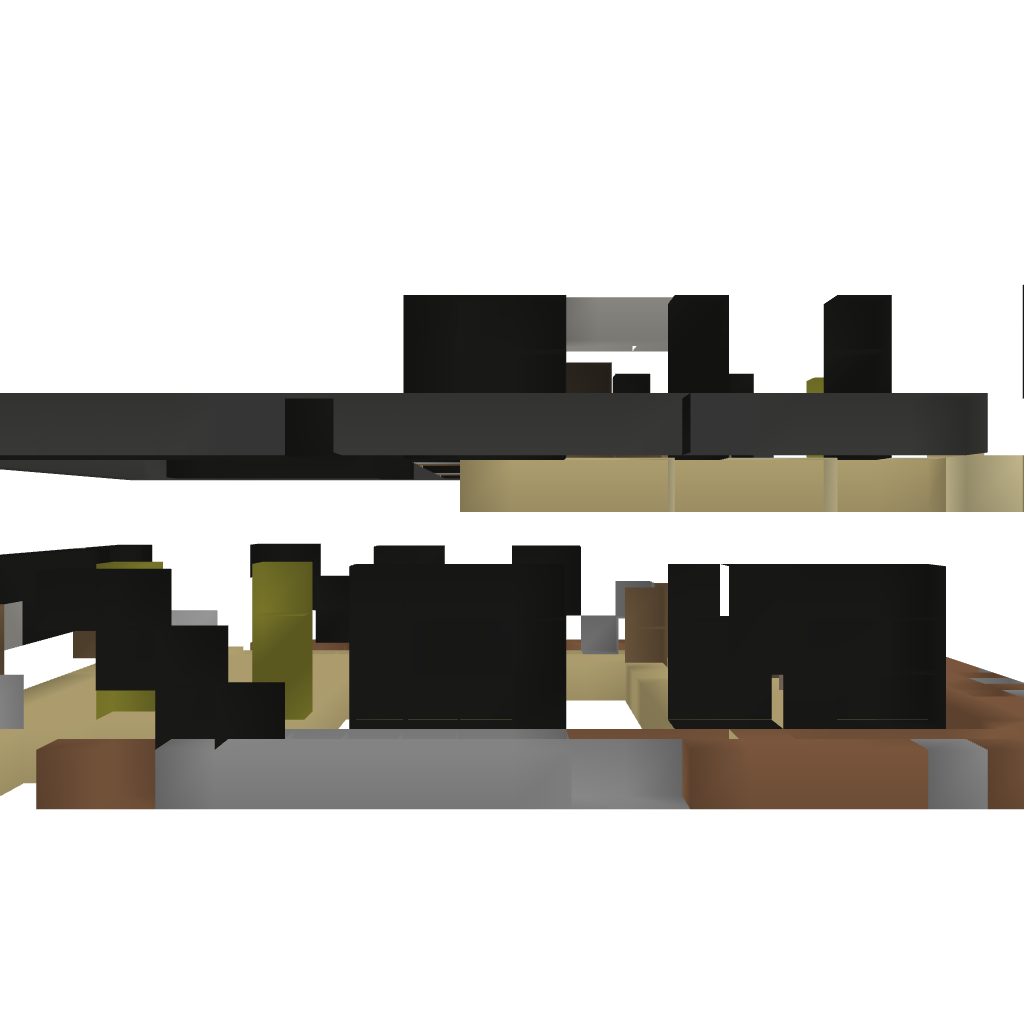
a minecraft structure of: S-Shaped House - Furnished